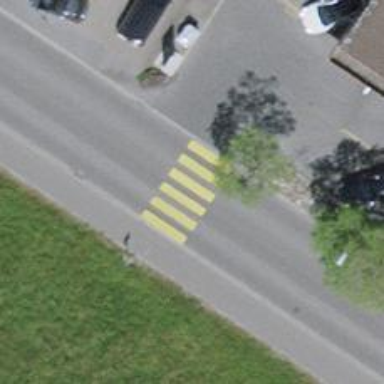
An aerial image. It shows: Uncontrolled crossing on the road.